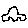
Label: car